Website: crate-barrel
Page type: receipt
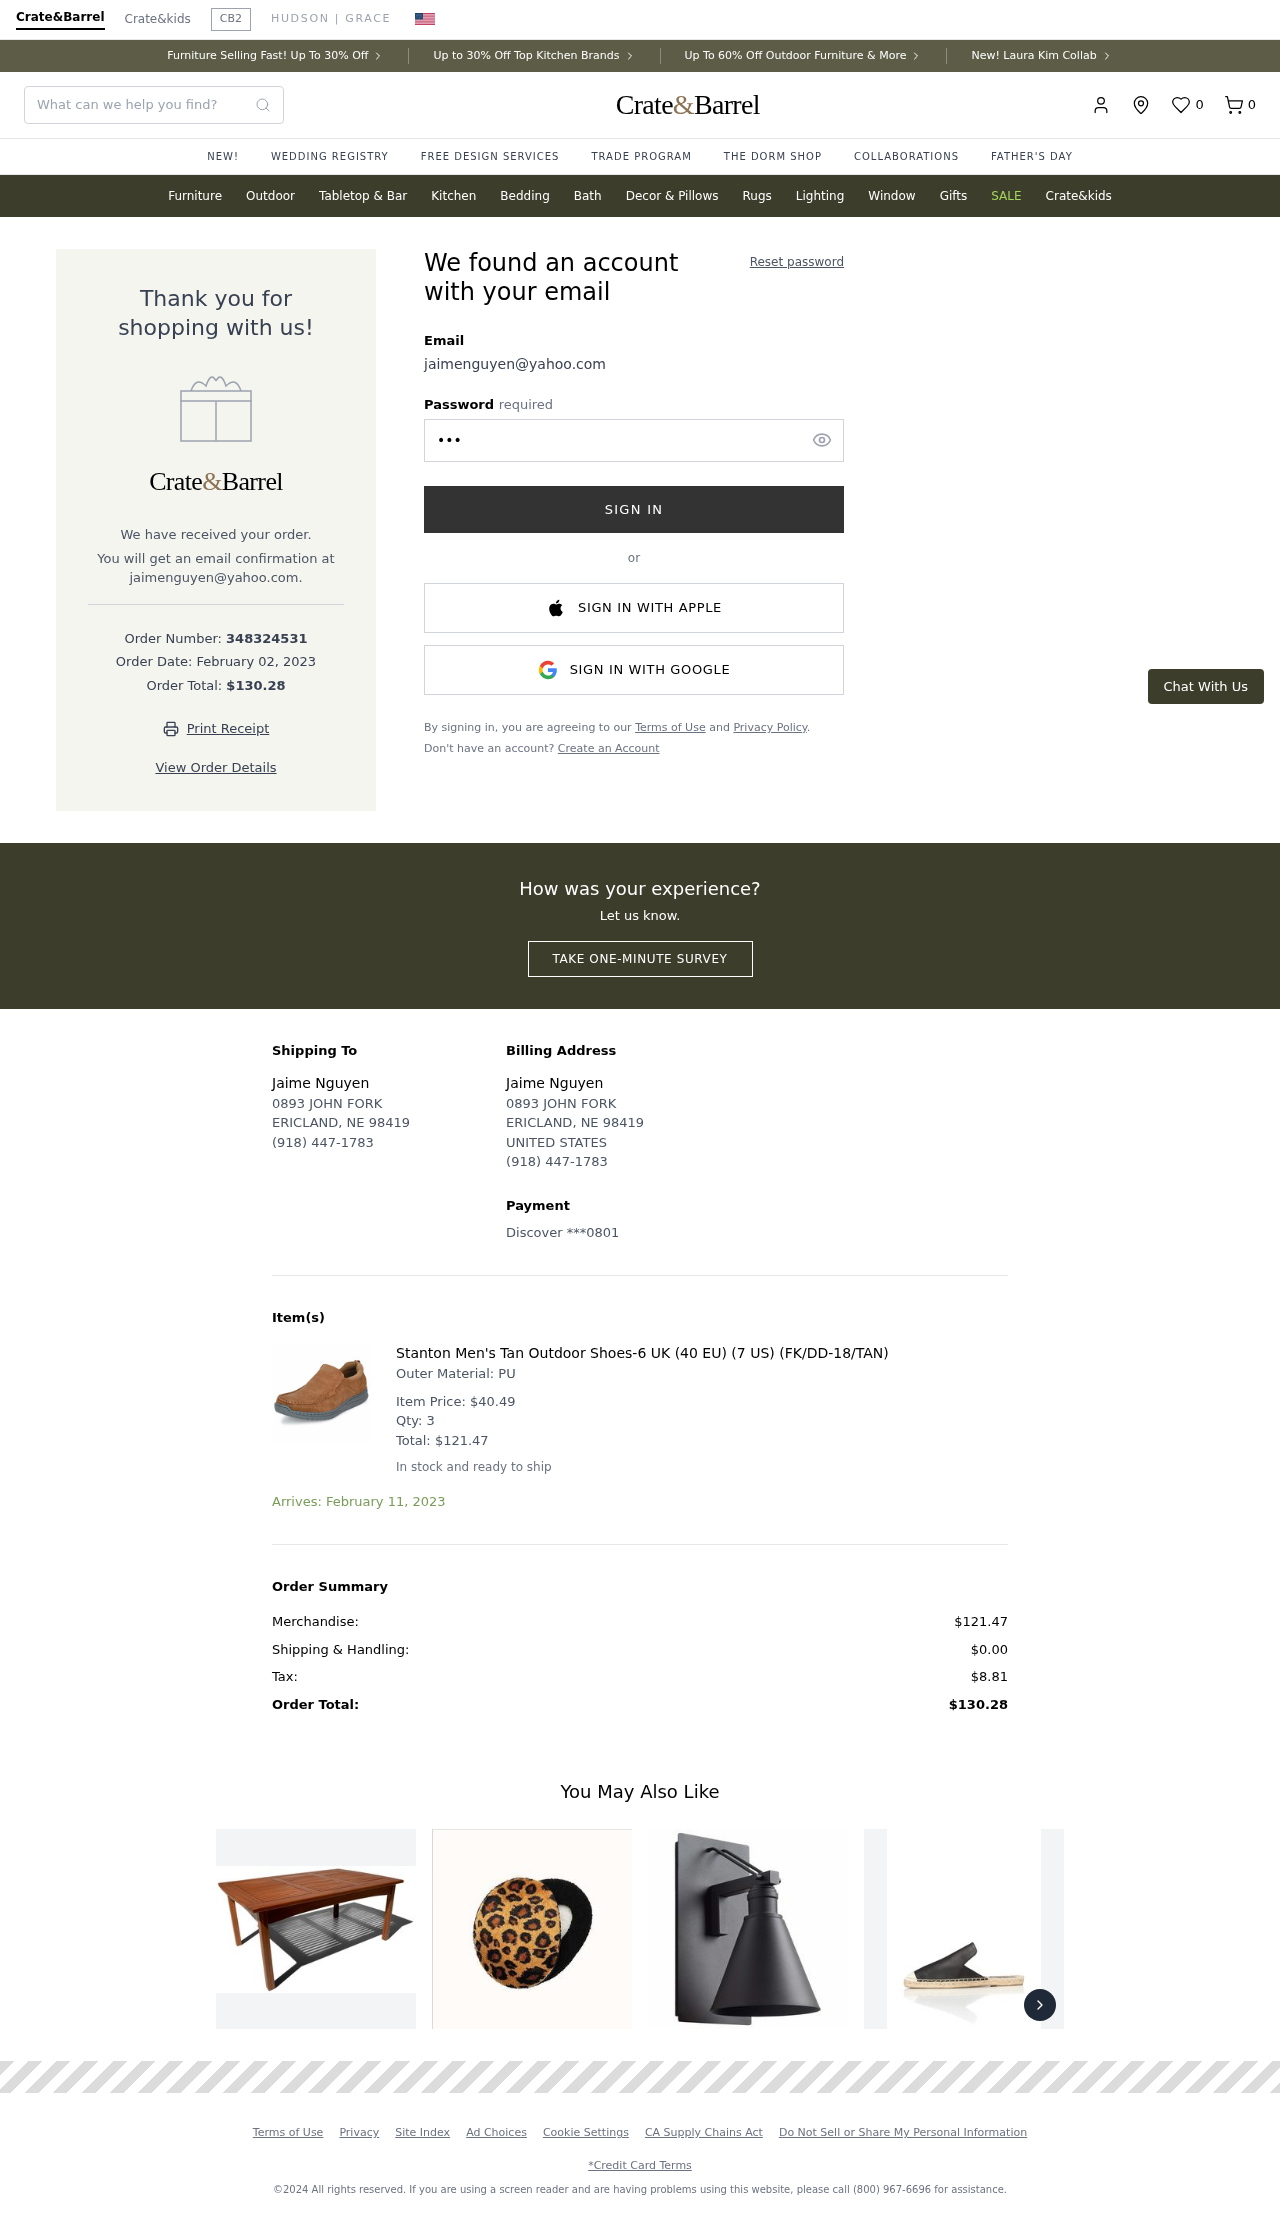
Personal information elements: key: PII_CARD_LAST4
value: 0801
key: PII_CARD_TYPE
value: Discover
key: PII_COUNTRY
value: UNITED STATES
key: PII_EMAIL
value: jaimenguyen@yahoo.com
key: PII_FULLNAME
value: Jaime Nguyen
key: PII_STREET
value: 0893 JOHN FORK
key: PII_EMAIL2
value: jaimenguyen@yahoo.com
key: PII_CITY_STATE_ZIP
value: ERICLAND, NE 98419
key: PII_PHONE
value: (918) 447-1783
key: PII_FULLNAME2
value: Jaime Nguyen
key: PII_STREET2
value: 0893 JOHN FORK
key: PII_POSTCODE
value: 98419
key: PII_STATE_ABBR
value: NE
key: PII_POSTCODE_FULL
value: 98419
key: PII_POSTCODE_NUMERIC
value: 98419
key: PII_PHONE2
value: (918) 447-1783
Product elements: key: PRODUCT1_DESC
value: Outer Material: PU
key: PRODUCT1_NAME
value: Stanton Men's Tan Outdoor Shoes-6 UK (40 EU) (7 US) (FK/DD-18/TAN)
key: PRODUCT1_PRICE
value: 40.49
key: PRODUCT1_QUANTITY
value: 3
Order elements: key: ORDER_NUM_ITEMS
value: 0
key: ORDER_ID
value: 348324531
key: ORDER_DATE
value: February 02, 2023
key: ORDER_TOTAL
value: $130.28
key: ORDER_ITEM_TOTAL
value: $121.47
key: ORDER_DELIVERY_DATE
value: Arrives: February 11, 2023
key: ORDER_SUBTOTAL
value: $121.47
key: ORDER_SHIPPING_COST
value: $0.00
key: ORDER_TAX
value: $8.81
Search elements: key: HEADER_SEARCH
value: What can we help you find?
Other elements: key: FAVORITES_COUNT
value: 0